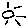
Label: sun